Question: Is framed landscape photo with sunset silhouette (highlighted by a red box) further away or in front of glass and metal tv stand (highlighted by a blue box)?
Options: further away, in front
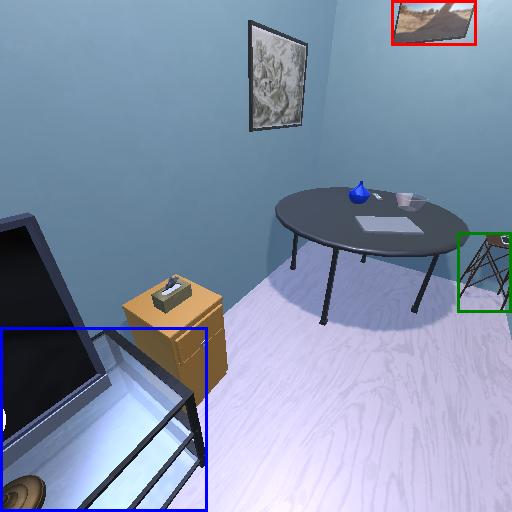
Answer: further away